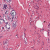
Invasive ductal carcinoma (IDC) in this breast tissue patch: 0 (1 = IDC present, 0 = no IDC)